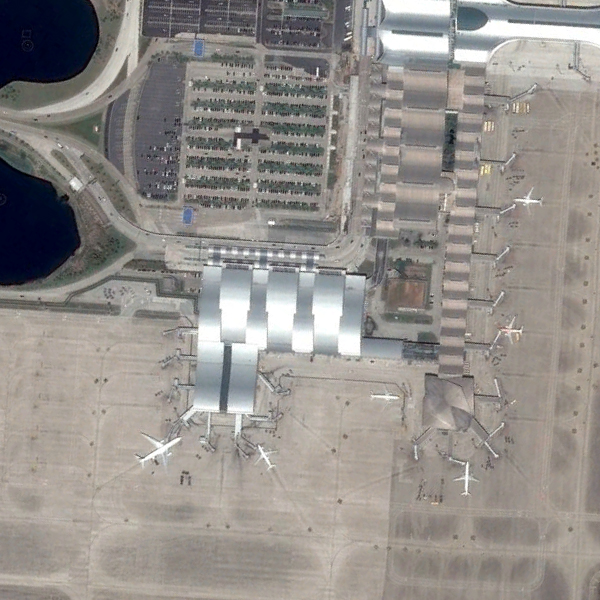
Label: Airport